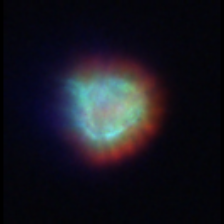
Taxon: Ciliates
Group: Other